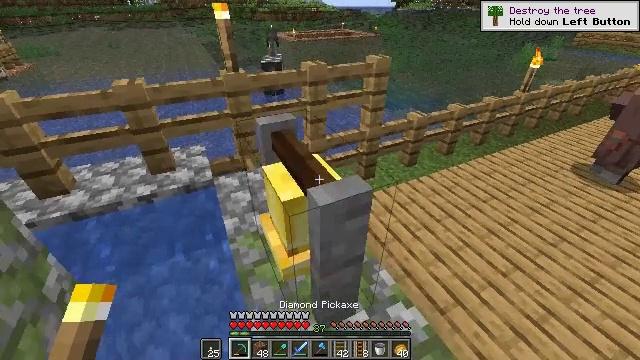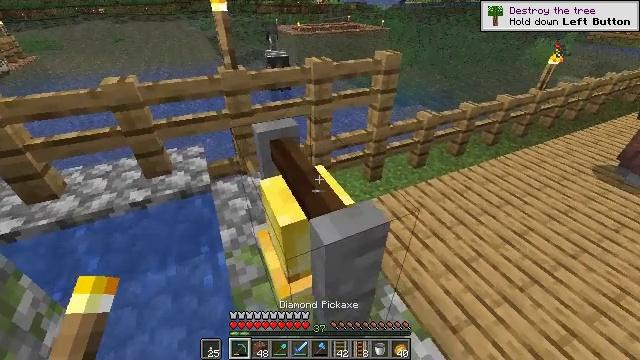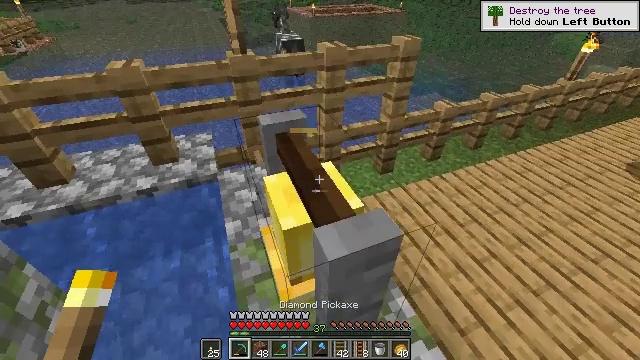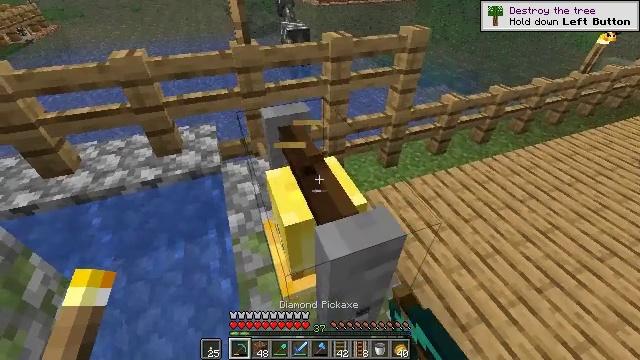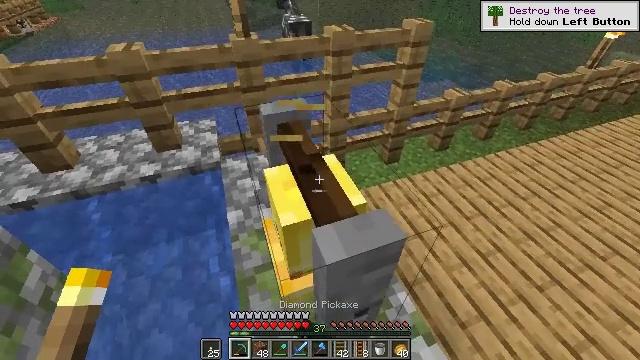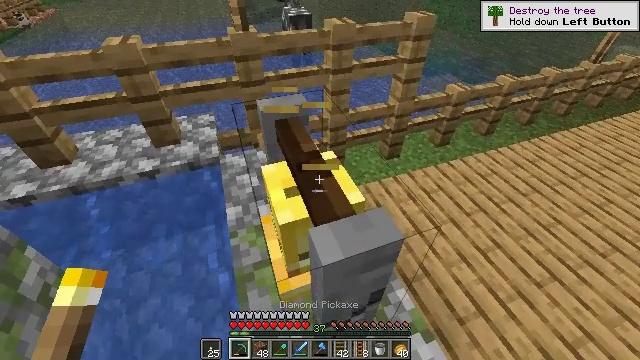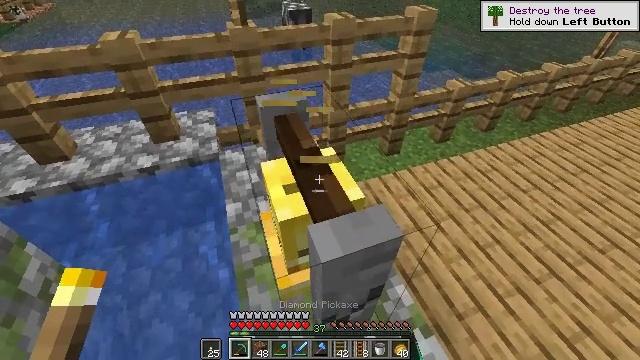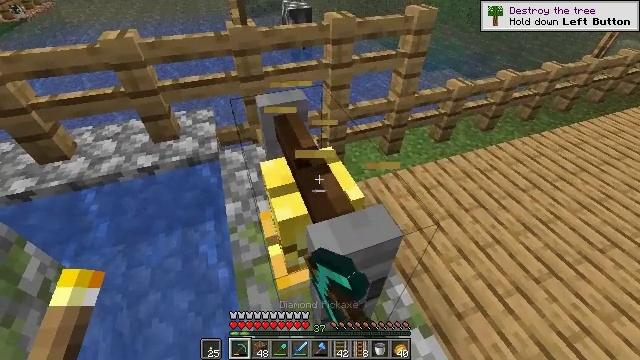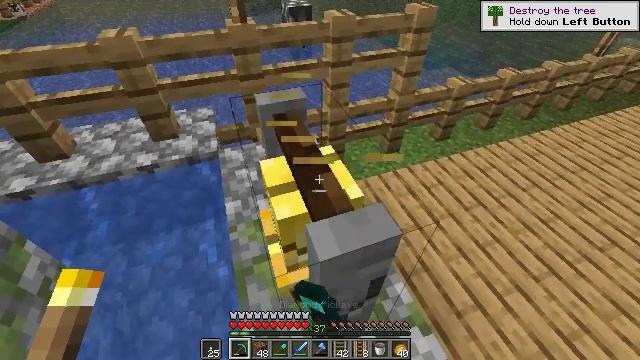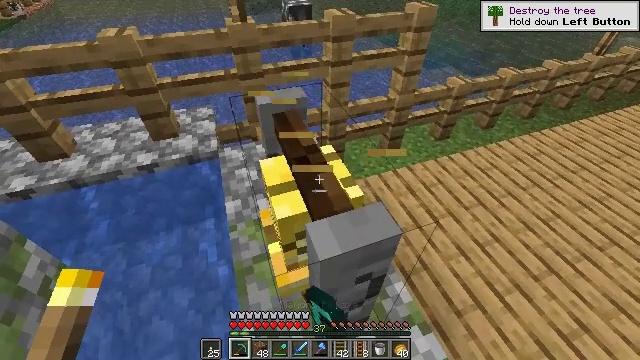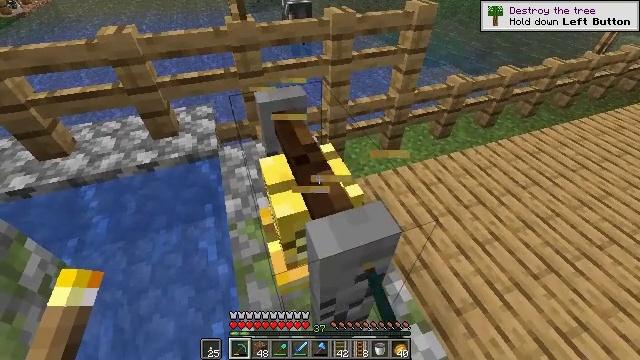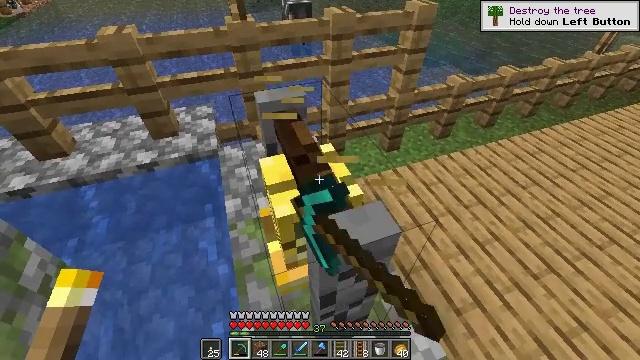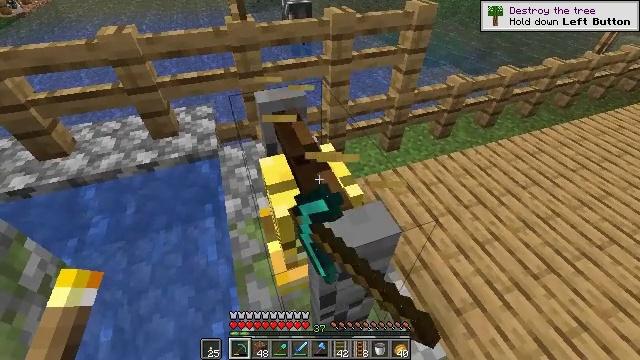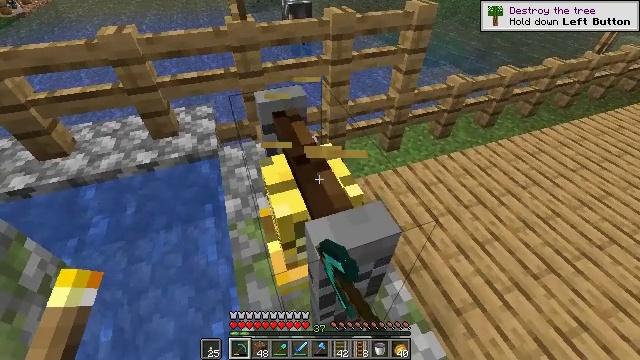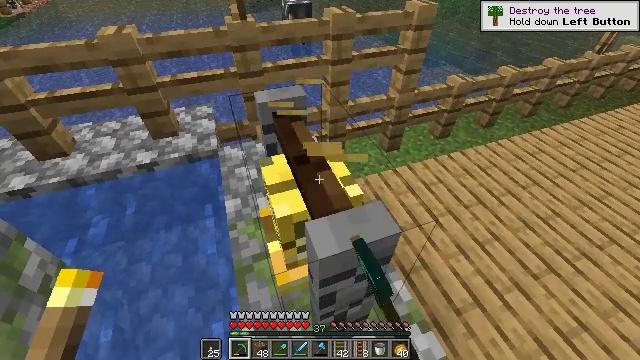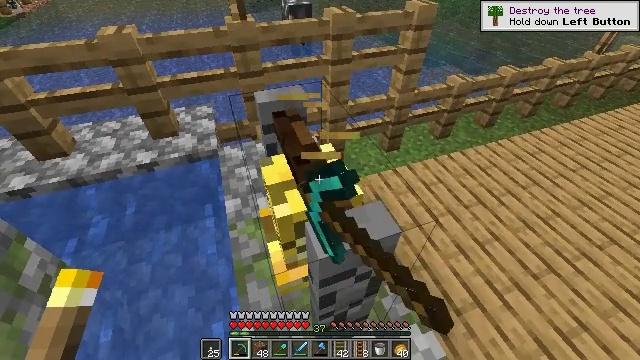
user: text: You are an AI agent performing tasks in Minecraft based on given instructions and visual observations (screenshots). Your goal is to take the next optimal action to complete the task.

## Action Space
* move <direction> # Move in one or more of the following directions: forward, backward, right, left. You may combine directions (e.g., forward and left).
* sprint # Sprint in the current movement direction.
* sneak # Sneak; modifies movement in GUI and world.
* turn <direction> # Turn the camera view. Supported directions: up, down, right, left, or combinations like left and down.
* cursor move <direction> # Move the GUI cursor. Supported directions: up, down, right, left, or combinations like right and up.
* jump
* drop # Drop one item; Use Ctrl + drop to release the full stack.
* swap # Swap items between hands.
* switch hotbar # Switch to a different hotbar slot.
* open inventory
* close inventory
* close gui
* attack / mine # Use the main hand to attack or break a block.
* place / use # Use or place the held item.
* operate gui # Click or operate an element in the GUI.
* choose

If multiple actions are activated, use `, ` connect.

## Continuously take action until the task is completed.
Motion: motion action
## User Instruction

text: Left click on the bell to mine it.
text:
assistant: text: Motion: turn left and down
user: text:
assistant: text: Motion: turn left and down, attack / mine
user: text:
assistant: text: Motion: turn left and down, attack / mine
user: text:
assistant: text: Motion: turn down, attack / mine
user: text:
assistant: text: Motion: turn down, attack / mine
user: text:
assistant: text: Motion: attack / mine
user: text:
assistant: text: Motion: attack / mine
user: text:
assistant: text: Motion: attack / mine
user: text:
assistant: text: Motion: attack / mine
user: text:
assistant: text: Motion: attack / mine
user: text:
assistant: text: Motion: attack / mine
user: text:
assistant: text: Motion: attack / mine
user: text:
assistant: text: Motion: attack / mine
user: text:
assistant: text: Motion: attack / mine
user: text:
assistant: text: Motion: attack / mine
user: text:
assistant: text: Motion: attack / mine
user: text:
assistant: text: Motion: attack / mine
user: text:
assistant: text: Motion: attack / mine
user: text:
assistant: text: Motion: attack / mine
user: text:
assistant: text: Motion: attack / mine
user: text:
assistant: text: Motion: attack / mine
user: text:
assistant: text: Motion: attack / mine
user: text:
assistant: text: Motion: attack / mine
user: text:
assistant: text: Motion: attack / mine
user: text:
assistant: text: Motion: attack / mine